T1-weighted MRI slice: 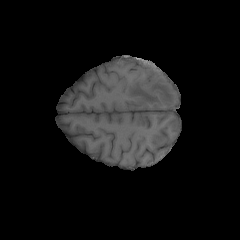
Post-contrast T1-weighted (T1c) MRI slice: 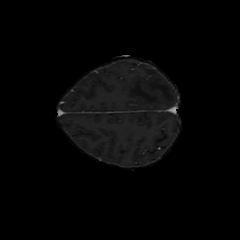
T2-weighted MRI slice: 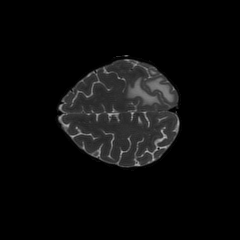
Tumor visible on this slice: yes